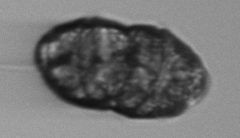
Label: Margalefidinium